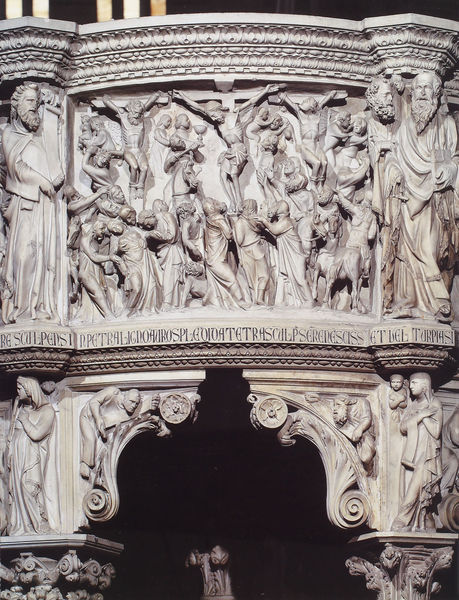
Titel: Kanzel
Künstler: Giovanni Pisano
Standort: Pisa, Dom (EU - I - Toskana)
Schlagwörter: dunkel, schatten, ausschnitt, marmor, schwarz, säule, weiss, muster, ornament, neues testament, sockel, stein, kirche, skulptur, relief, schrift, bogen, figuren, detail, dekor, verzierung, stuck, foto, eingang, kreuz, text, fries, gesims, kreuze, gotisch, kanzel, christus, jesus, kreuzigung, teufel, gebückt, volute, heilige, fresko, jünger, maria, gebälk, latein, golgotha, schächer, evangelium, innschrift, verkröpft, pisano, epistel, #schrift, alte leute